Question: Android SDK manager is not displaying all the old + new API's, its just only showing and
Thanks in Advance,

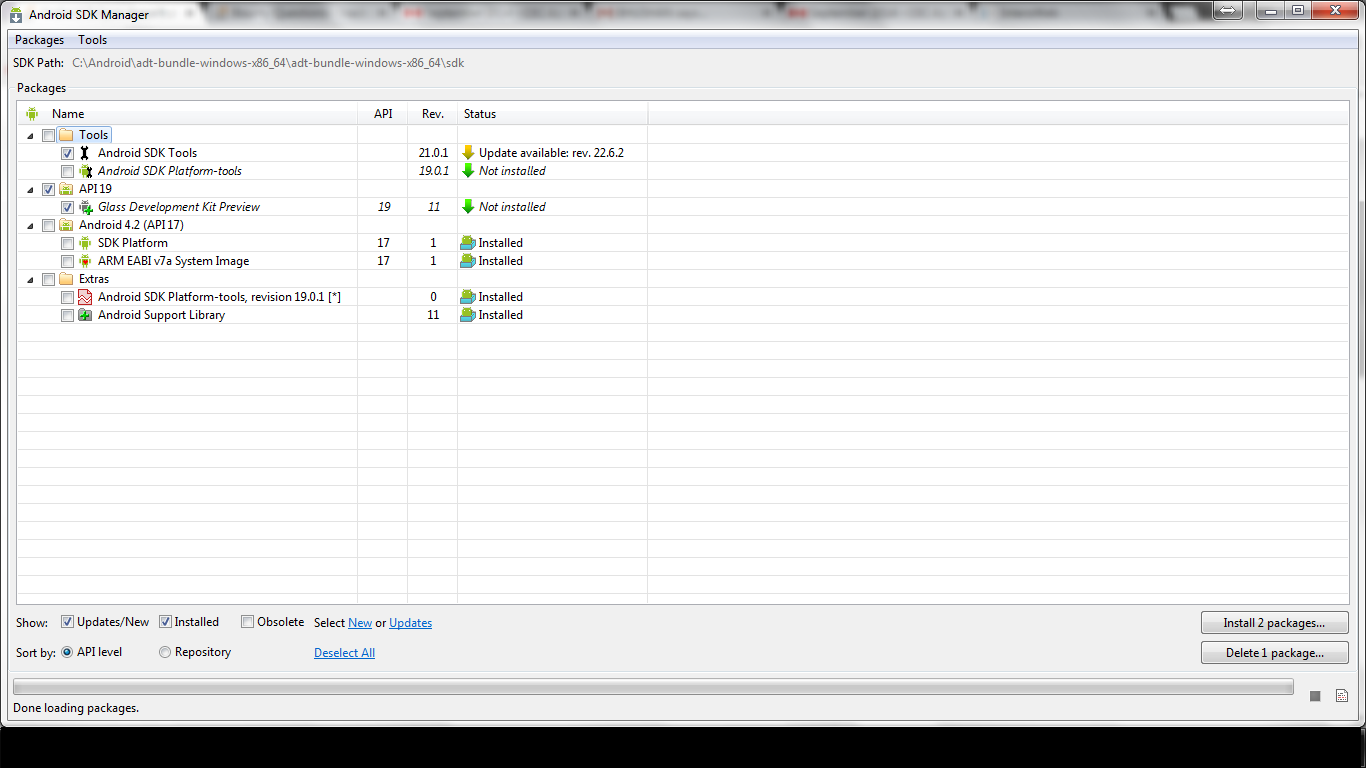
Answer: Install 'SDK Platform Tools 19.0.1' first. Then you will be able to see all the API platform packages.